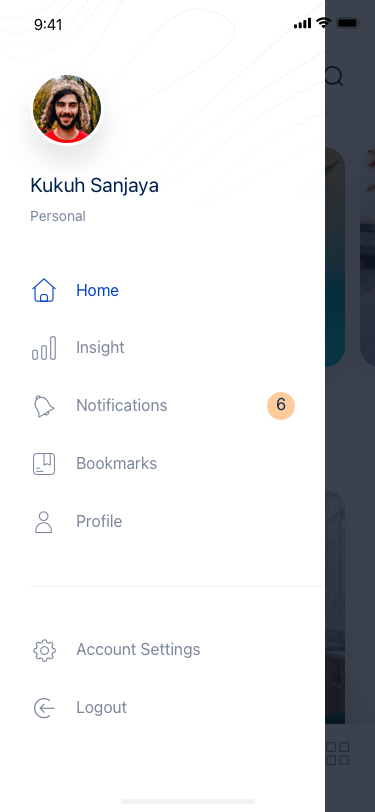
Text in this UI design:
Browse
Discover things of this world
Art
& Culture
36.8k fans
Nature
28.6k fans
Featured
Best for all members
More
Goodbye, Things: The New Japanese Minimalism
3d ago
2.4k
The power of emotional storytelling
Audio available
Lifestyle
Kukuh Sanjaya
Personal
Home
Insight
Notifications
6
Bookmarks
Profile
Account Settings
Logout